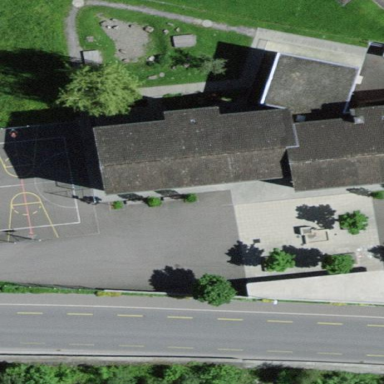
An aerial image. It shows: School.